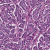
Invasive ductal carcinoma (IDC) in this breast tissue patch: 1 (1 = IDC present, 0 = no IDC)